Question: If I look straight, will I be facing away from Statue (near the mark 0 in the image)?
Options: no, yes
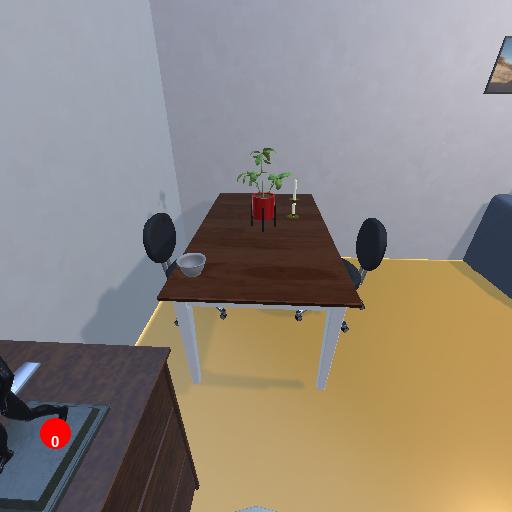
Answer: no